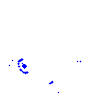
Particle: proton